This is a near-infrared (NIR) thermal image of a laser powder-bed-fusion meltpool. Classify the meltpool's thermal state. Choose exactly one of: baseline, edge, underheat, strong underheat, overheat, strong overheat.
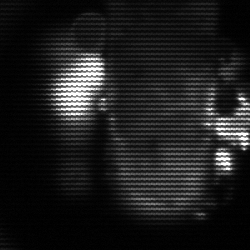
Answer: strong underheat